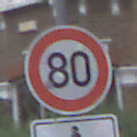
Verkehrszeichen: Geschwindigkeit80
Zusatzzeichen unten: HinweisDurchSinnbild18
Umgebung: Outdoor, Urban
Tageszeit: MorningAfternoon
Wetter: Overcast
Licht: Natural
Jahreszeit: NotSpecified
Kontrast: LowContrast